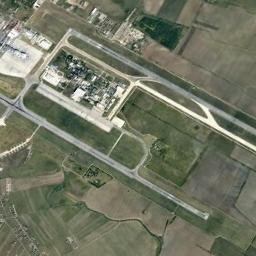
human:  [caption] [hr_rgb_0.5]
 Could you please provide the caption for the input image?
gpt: An airport with some parallel runways and buildings on the farmland .

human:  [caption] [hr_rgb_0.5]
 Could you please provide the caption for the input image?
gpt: A complex airport with many runways and buildings is surrounded by a brown and green farmland .

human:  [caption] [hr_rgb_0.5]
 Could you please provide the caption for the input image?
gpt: There are two crossing runways here .

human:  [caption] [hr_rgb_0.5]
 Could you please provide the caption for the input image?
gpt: The airport is surrounded by grass .

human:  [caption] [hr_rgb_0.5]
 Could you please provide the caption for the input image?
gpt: There is an airport in the middle of the field .